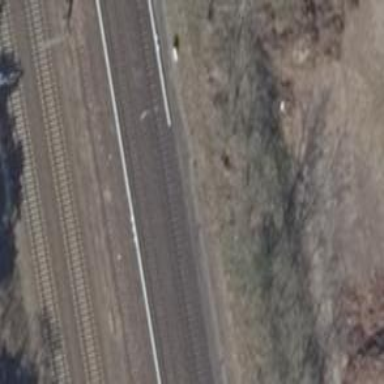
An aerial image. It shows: Railway signal.